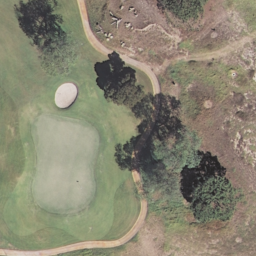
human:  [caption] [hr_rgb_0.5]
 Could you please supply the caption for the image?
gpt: A part of a golf course with some bunkers and trees while a trail goes through the turfs .

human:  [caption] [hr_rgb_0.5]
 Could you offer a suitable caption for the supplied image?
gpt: Some bunkers and trees with a trail goes through the turfs in the golf course .

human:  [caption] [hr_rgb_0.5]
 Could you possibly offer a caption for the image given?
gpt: This is a part of a golf course with green turfs and some bunkers and trees .

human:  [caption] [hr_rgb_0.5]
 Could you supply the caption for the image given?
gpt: A part of a golf coursea with a trail goes through the turfs and some bunkers and trees .

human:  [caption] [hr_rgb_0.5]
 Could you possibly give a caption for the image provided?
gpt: Some green bunkers and trees with a trail goes through the turfs in the golf course .